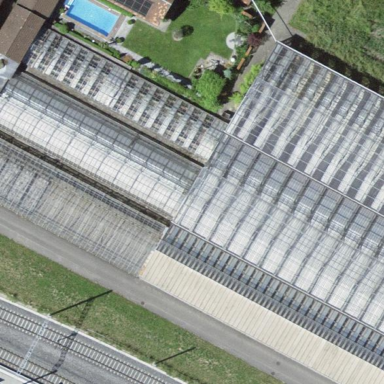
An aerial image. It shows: Greenhouse.